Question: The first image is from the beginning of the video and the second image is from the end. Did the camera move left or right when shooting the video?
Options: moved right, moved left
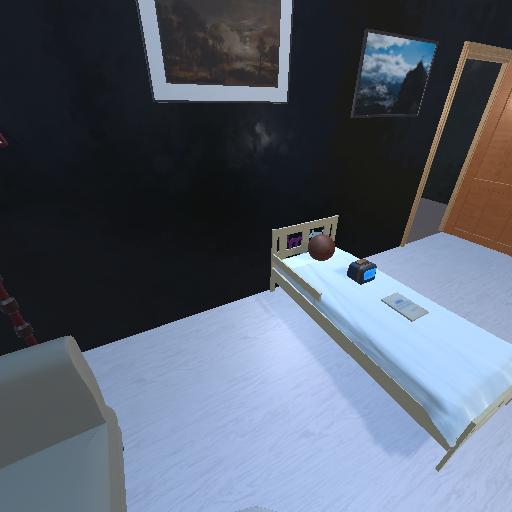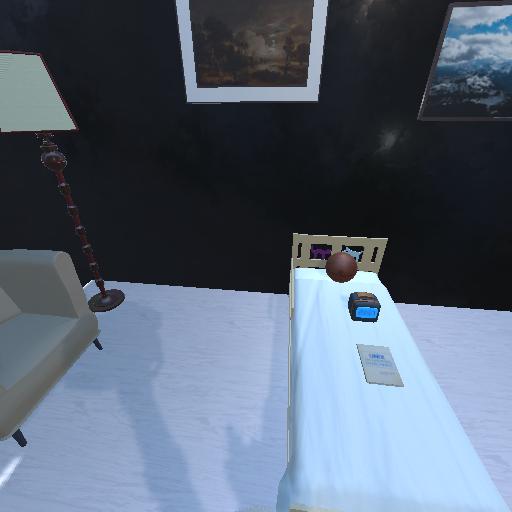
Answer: moved right